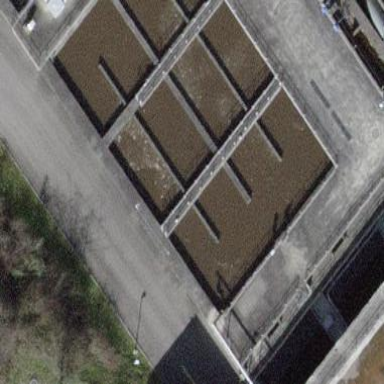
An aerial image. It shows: Sewage reservoir.